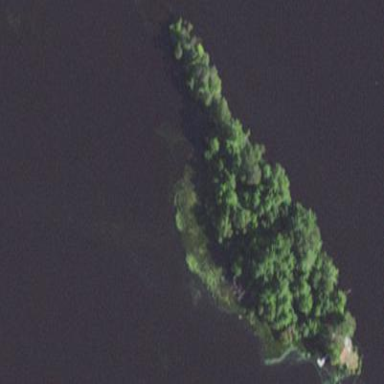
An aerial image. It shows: Image showing island.